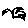
Label: bird